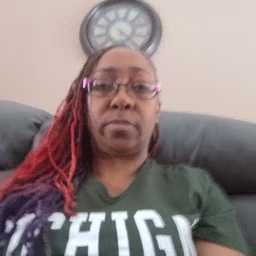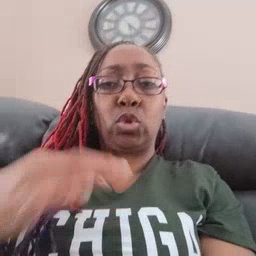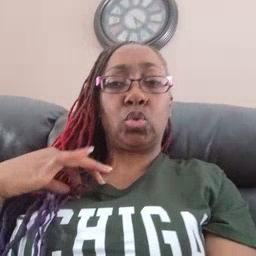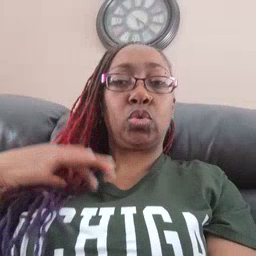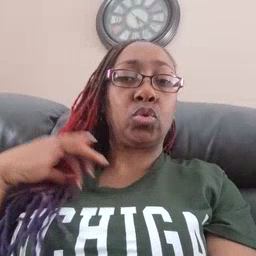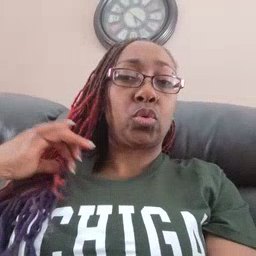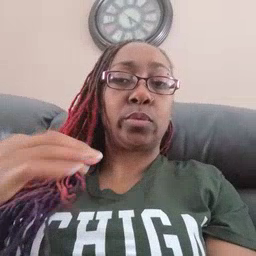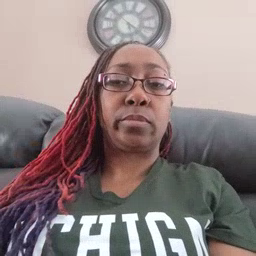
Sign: shirt